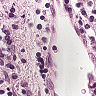
Metastatic tissue present: no